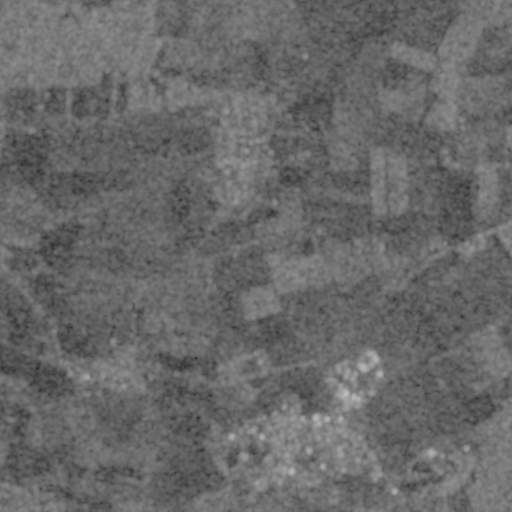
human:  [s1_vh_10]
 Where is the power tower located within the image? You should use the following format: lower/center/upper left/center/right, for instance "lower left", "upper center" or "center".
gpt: The power tower is located in the left of the image.
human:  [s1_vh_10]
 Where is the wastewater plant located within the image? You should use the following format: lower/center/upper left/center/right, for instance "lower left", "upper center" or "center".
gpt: The wastewater plant is located in the lower right of the image.
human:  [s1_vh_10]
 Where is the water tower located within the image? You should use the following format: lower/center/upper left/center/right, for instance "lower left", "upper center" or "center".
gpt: The water tower is located in the upper center of the image.
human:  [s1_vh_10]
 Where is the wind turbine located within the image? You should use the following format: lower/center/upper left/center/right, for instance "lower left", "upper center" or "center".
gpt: The wind turbine is located in the upper left of the image.
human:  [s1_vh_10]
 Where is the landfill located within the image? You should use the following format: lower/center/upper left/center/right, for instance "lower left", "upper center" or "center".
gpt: There is no landfill in the image.

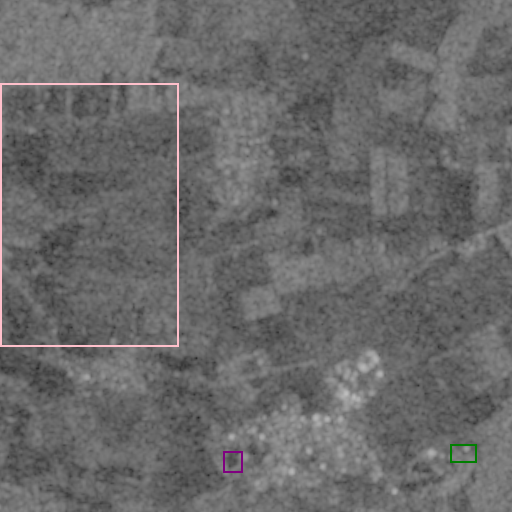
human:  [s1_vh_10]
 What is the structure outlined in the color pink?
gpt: The structure outlined in pink is a crop field.
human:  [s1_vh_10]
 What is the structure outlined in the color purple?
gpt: The structure outlined in purple is a park.
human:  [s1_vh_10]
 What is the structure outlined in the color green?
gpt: The structure outlined in green is a wastewater plant.
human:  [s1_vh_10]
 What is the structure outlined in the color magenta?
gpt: There is no magenta outline.